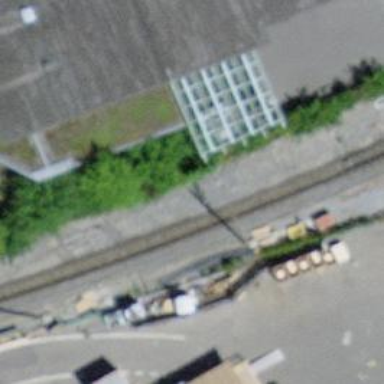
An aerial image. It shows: Narrow-gauge railway with electrified contact line.